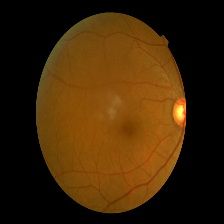
Diabetic retinopathy grade: Mild